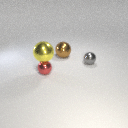
small gray metal sphere to the right of large brown metal sphere